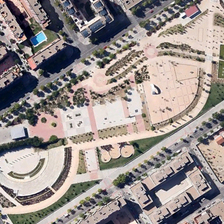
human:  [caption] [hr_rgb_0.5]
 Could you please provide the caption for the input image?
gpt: some buildings are in two sides of an rectangular square .

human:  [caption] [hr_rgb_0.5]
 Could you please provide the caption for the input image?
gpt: some buildings are in two sides of an rectangular square .

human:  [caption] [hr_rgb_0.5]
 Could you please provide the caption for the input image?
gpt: some buildings are in two sides of an rectangular square .

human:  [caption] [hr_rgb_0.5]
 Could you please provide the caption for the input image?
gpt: some buildings are in two sides of an rectangular square .

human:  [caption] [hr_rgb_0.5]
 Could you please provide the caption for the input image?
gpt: some buildings are in two sides of an rectangular square .